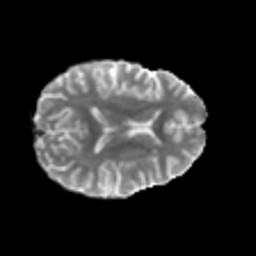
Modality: MD
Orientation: axial
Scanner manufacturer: philips
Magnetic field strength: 3 T
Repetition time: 8.6 s
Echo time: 0.127 s